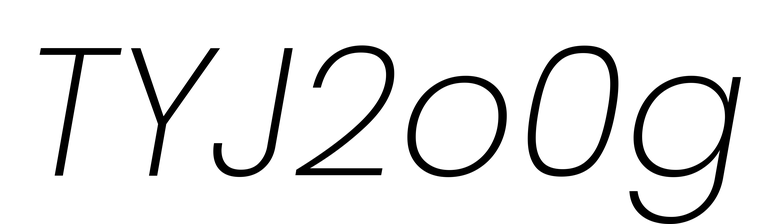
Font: Poppins-ExtraLightItalic